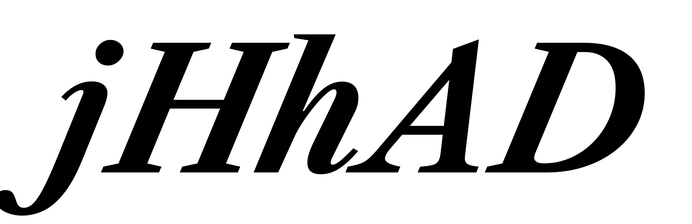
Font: LibreCaslonText-Italic_Bold_Italic